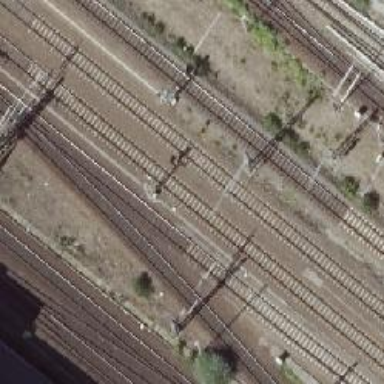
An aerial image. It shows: Railway signal.